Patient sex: M
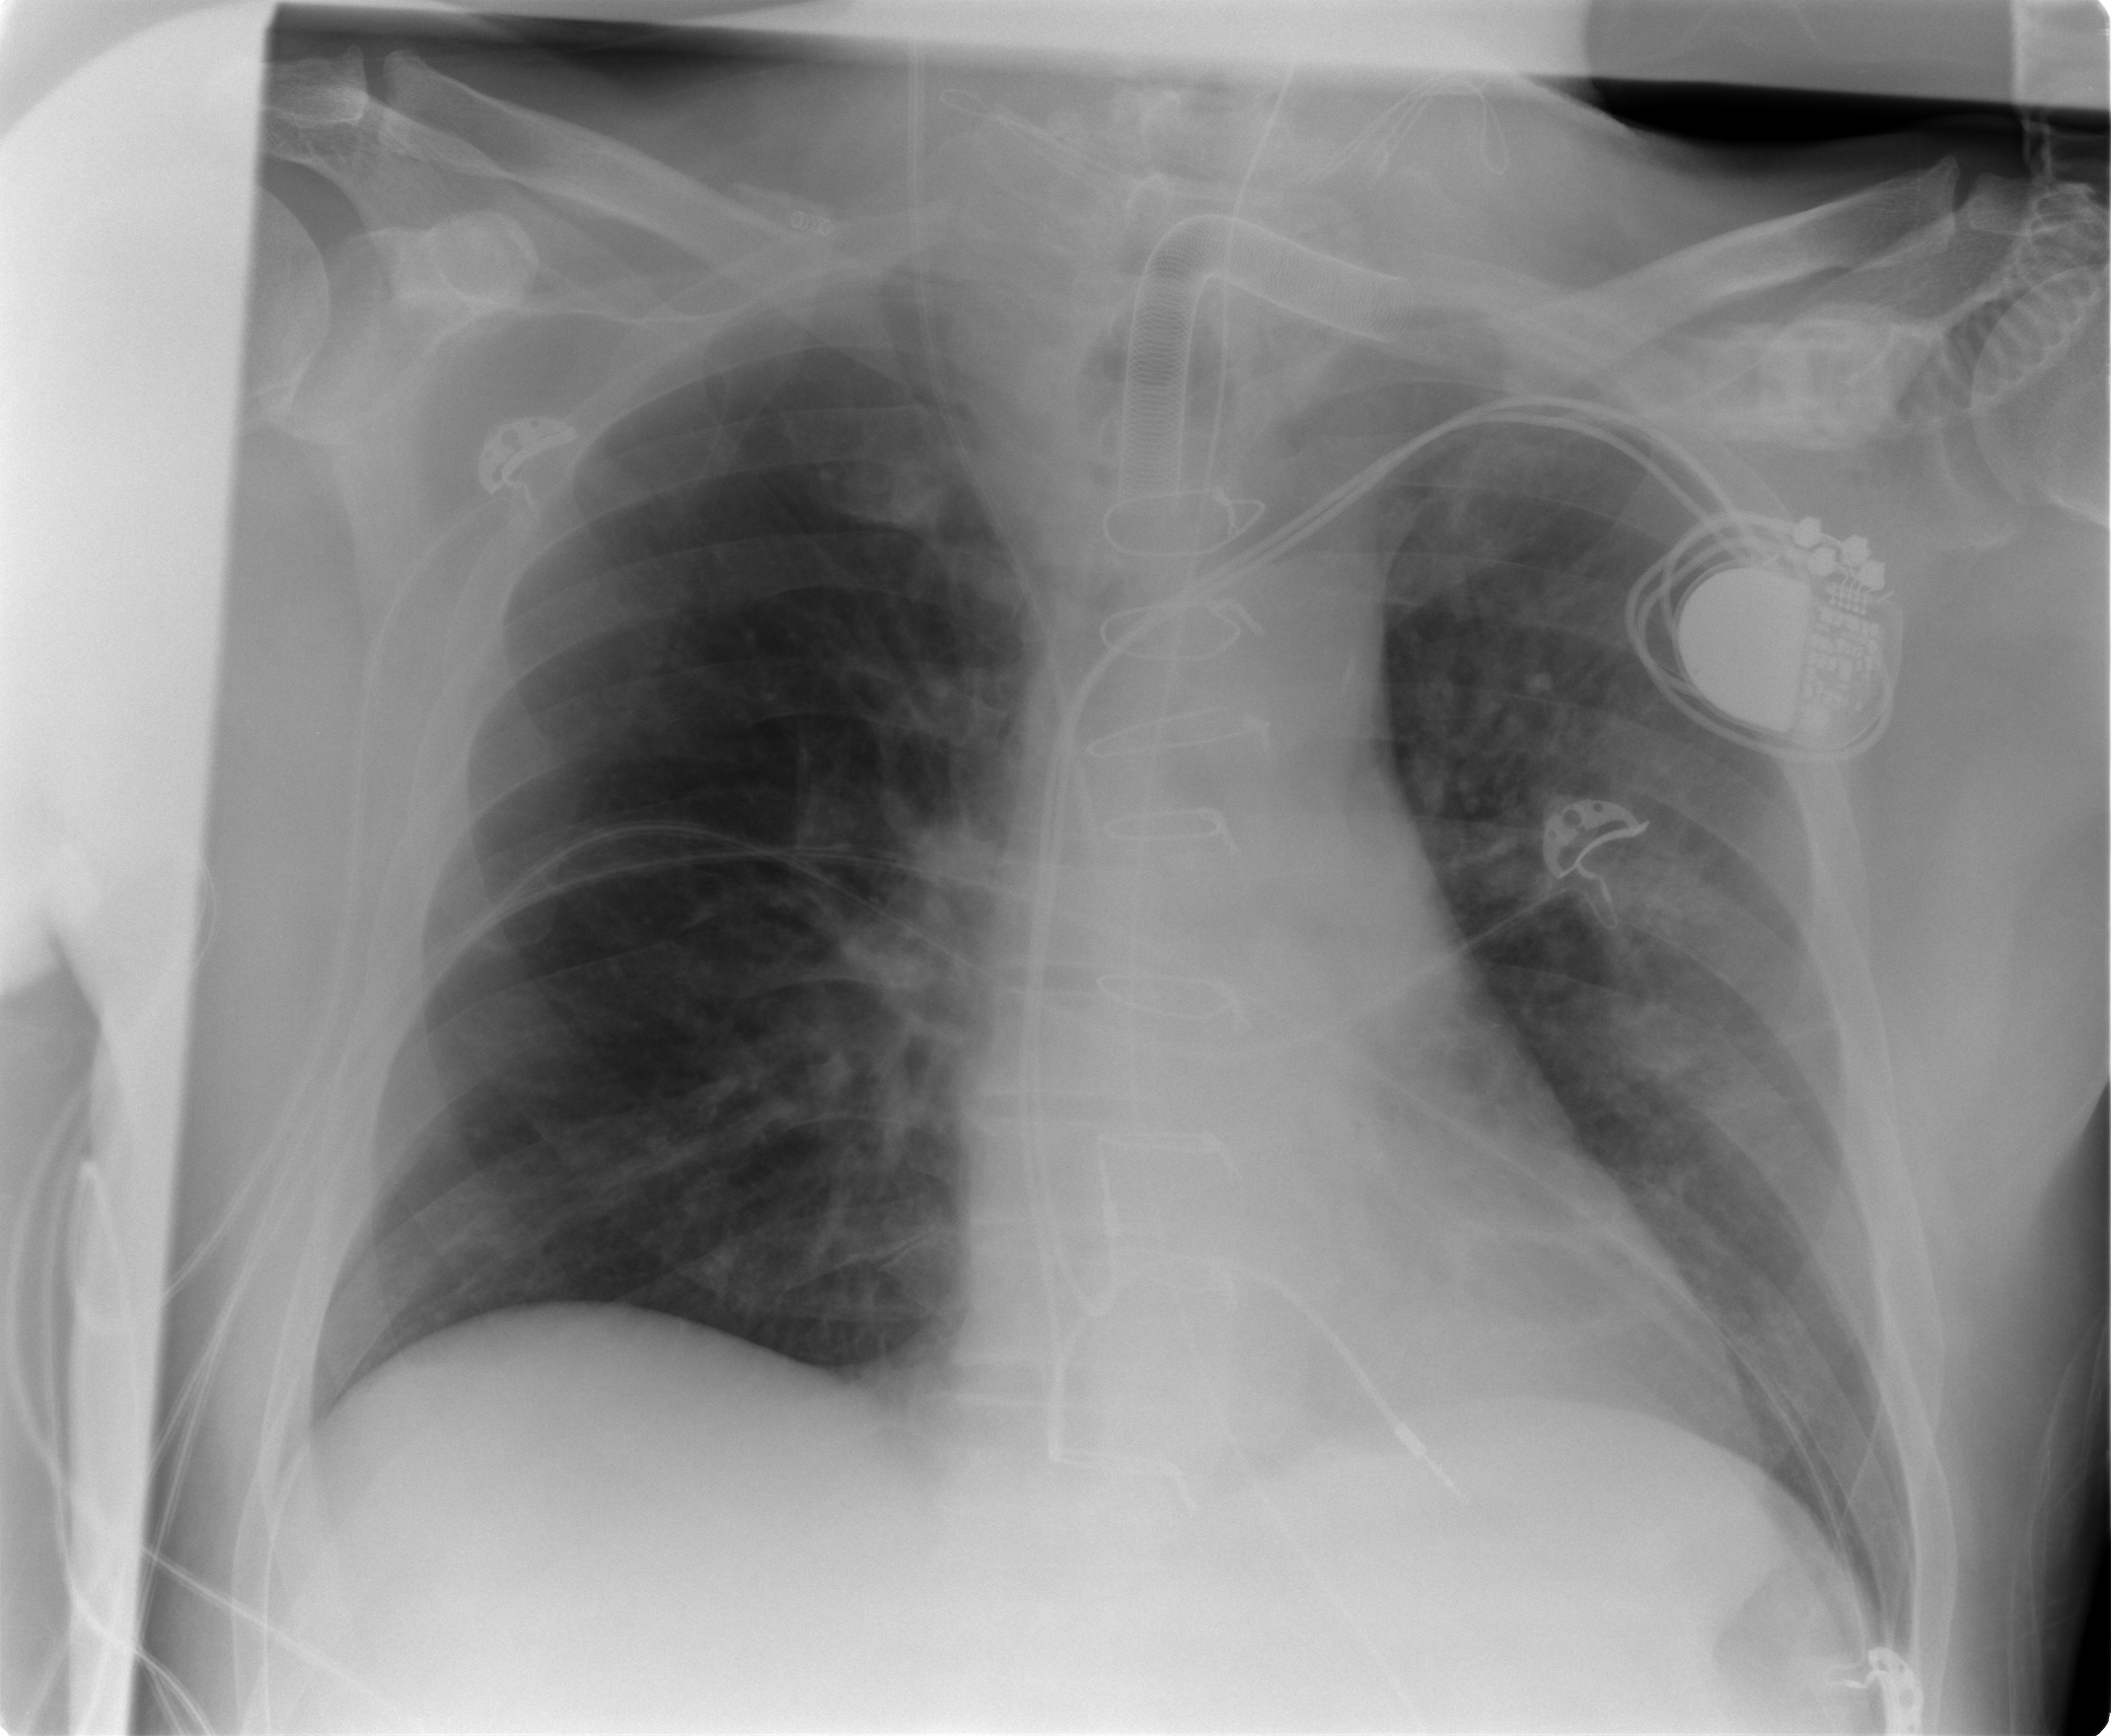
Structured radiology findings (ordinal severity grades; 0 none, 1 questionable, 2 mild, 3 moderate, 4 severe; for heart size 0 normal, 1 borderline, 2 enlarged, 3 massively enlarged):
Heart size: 2
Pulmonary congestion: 0
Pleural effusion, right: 0
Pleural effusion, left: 0
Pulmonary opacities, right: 0
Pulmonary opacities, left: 0
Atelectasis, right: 0
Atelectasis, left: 1